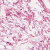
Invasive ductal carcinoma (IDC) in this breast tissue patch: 0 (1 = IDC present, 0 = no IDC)